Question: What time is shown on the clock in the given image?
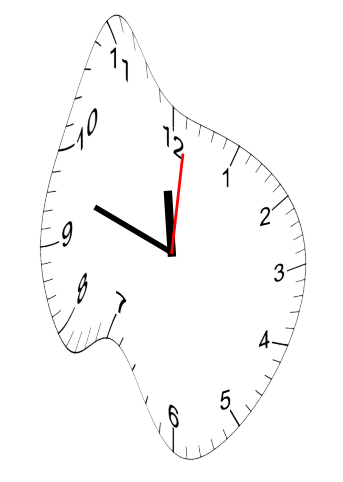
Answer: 11:48:01